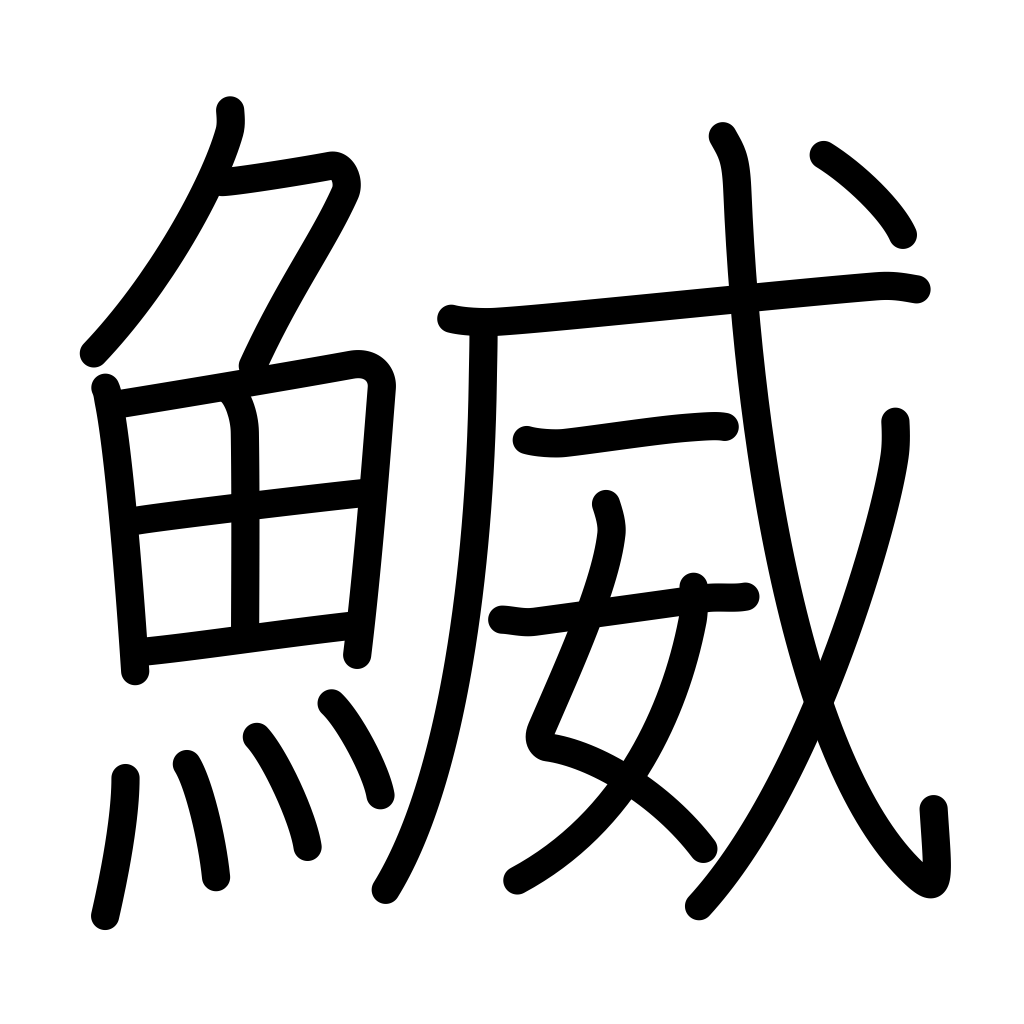
Meaning: a type of fish